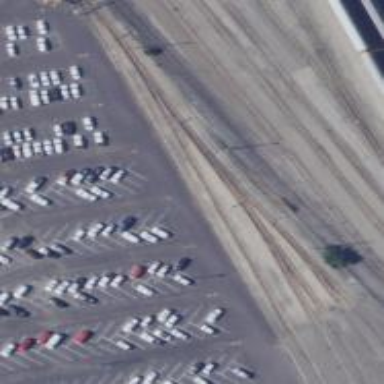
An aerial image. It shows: Rail spur service.